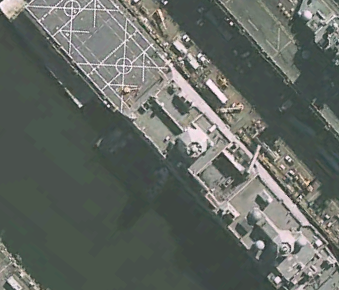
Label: combat